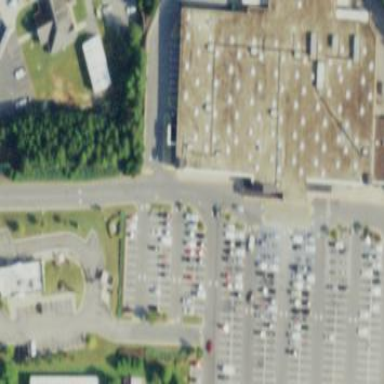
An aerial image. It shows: Building that houses supermarket.